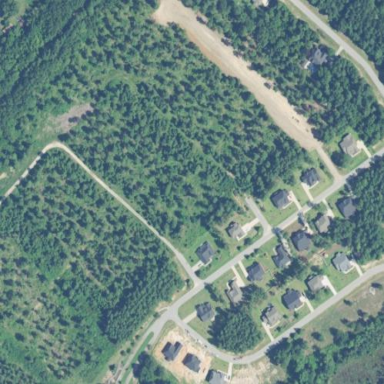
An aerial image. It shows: Residential area consisting of single-family homes in subdivision.